Question: I'm having a hard time figuring out how to repopulate a form for edit that has check boxes in it. I think the most confusing part is because they are coming from a pivot table.
I have users, permissions, and users_permissions tables.
For a quick demonstration of what the tables look like, I ran this query and included a screen clip of the results.
'''
return $userPermissions = User::with('permissions')->find($id);
'''

In my form I just have two permissions check boxes for now until I get the concept working, then I will add a foreach loop and grab them all from the database, but now I have the following:
'''
<div class="form-group">
<label>
{{ Form::hidden('permissions[4]', '0', ['class' => 'checkbox-inline']) }}
{{ Form::checkbox('permissions[4]', '1', ['class' => 'checkbox-inline']) }}
Manage Content
</label>
</div>
<div class="form-group">
<label>
{{ Form::hidden('permissions[3]', '0', ['class' => 'checkbox-inline']) }}
{{ Form::checkbox('permissions[3]', '1', ['class' => 'checkbox-inline']) }}
Manage Users
</label>
</div>
'''
I'm not sure if this is useful information, but when I first create the user, I create a permissions array to attach to the new user. Here is the code for that,
'''
public function createUserPermissionsArray($input)
{
$permissionsArray = [];
$permissions = $input['permissions'];
foreach ($permissions as $id => $value)
{
if ($value == 1)
{
array_push($permissionsArray, $id);
}
}
$this->saveNewUserToDatabase($input, $permissionsArray);
}
'''
I really need some direction here about how to solve this problem. Thanks
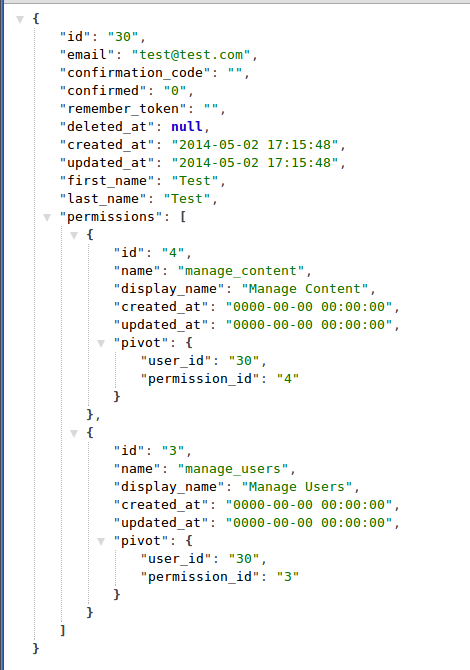
Answer: I recently worked on something similar, except I had groups with permissions assigned to them, which users were then assigned to. For example, for 'GroupController::edit()' I had this code:
'''
public function edit($id)
{
if(!permitted('group.edit')) {
return Redirect::route('user.dashboard');
}
$group = Group::find($id);
$permissions = Permission::all();
return View::make('admin.group.edit', [
'group' => $group,
'permissions' => $permissions,
'assigned' => $group->permissions->lists('id')
]);
}
'''
Then within the form partial for the view ('admin.group.partials.form'), I had the following code to handle permissions:
'''
@foreach($permissions as $permission)
<div class="row">
@if(isset($assigned))
{{ Form::checkbox(
'permissions[' . $permission->ident .']',
$permission->id,
in_array($permission->id, $assigned))
}}<label for="permissions">{{ $permission->ident }} - {{ $permission->description }}</label>
@else
{{ Form::checkbox(
'permissions[' . $permission->ident .']',
$permission->id)
}}<label for="group">{{ $permission->ident }} - {{ $permission->description }}</label>
@endif
</div>
@endforeach
'''
I've formatted it the best I can, so that it's easy to read. Basically I had a 'create.blade.php' and 'edit.blade.php' which both include the form partial, but each file handles the opening and closing of the form (model binding for edit, normal open for create), hence the if statement.
Unfortunately I couldn't find a better method to achieve this. I hope this helps you.
P.S: As a side note, I've actually written a tutorial about creating a robust and simple ACL with Laravel, I can link if you'd like.